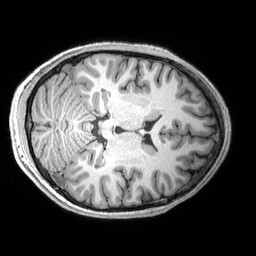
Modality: T1w
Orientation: axial
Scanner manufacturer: siemens
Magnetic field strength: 3 T
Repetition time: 2.53 s
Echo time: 0.00299 s